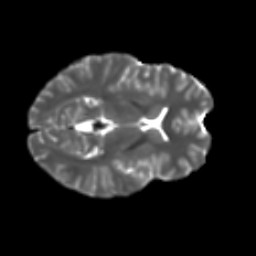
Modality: T2w
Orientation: axial
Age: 23
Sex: female
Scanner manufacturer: ge
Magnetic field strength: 3 T
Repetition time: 7.8 s
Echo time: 0.0609 s